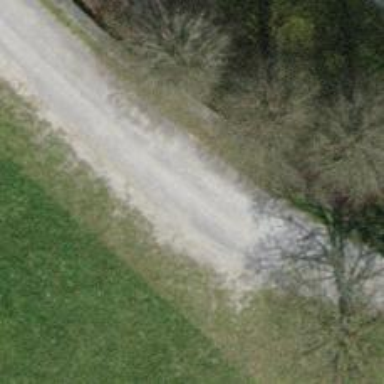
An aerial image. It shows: Track with fine gravel surface of grade2.